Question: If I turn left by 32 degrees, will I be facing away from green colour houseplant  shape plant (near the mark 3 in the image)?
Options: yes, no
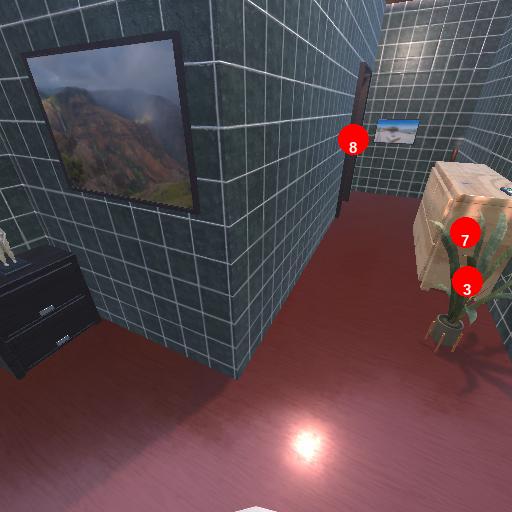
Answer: yes